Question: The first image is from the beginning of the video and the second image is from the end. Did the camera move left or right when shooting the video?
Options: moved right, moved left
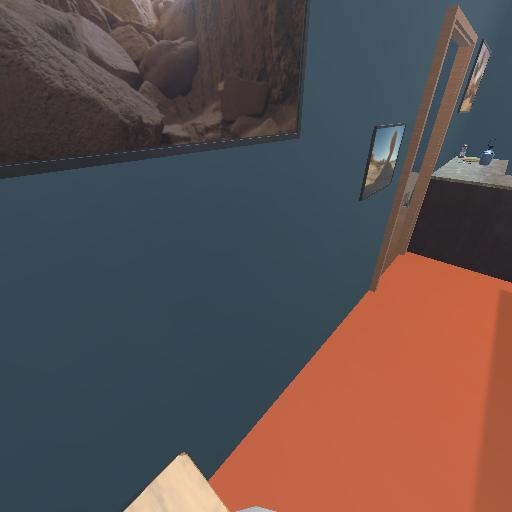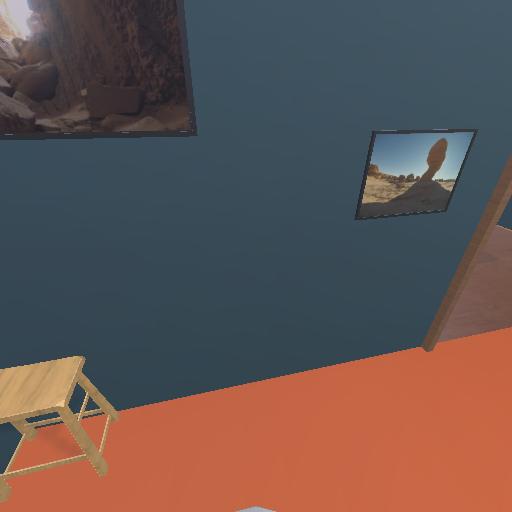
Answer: moved right